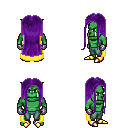
a pixel art fantasy rpg character, male body template, orc, green skin, yellow cape, teal pants, purple extra-long hairstyle, metal gloves, gold boots, four views (front, back, left, right), 2x2 character sprite sheet, small pixel art, hard edges, no anti-aliasing